Question: I have a NSDatePicker control configured to select a date range in the graphical view. I can get the selected date using 'datePicker.dateValue' but the question is if a range is selected, How can I access it?

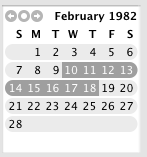
Answer: When the 'NSDatePicker' is in the NSRangeDateMode, the length of the selected date range is given by <URL>.